Question: I am creating a widget, and I want that in the launcher, the preview of my widget will not be just my app icon.
for example:

The contacs widgets are just the application icons, but the calendar widget is not.
How can I set my own image for this launcher preview?
Thanks!
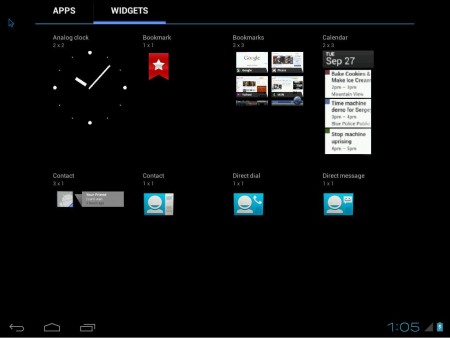
Answer: 'android:previewImage="@drawable/preview"' on the widget_info.xml